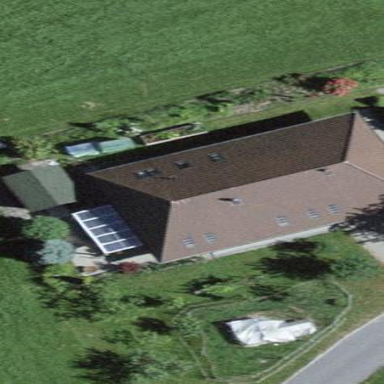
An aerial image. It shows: Farm building with hipped roof.